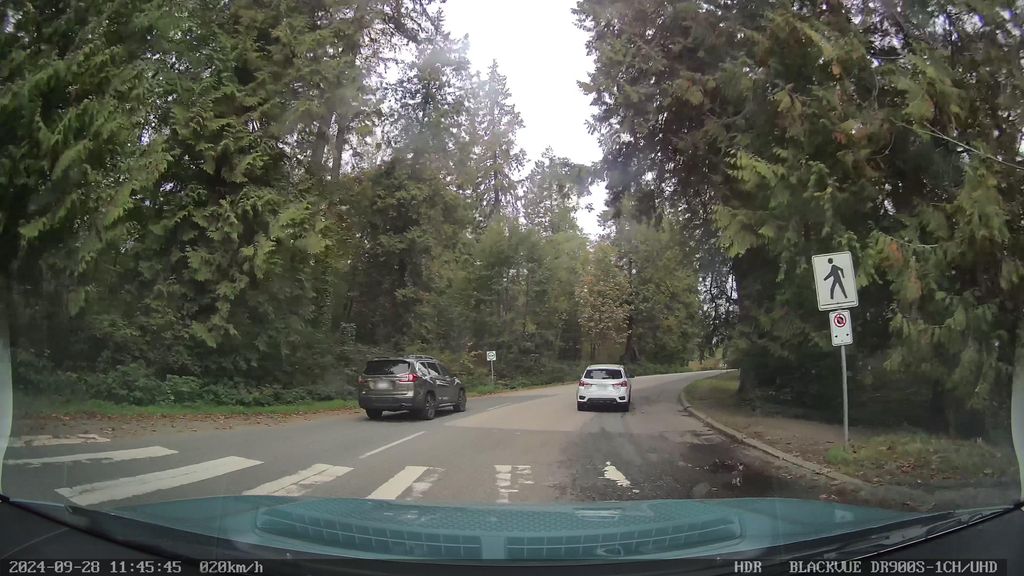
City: vancouver